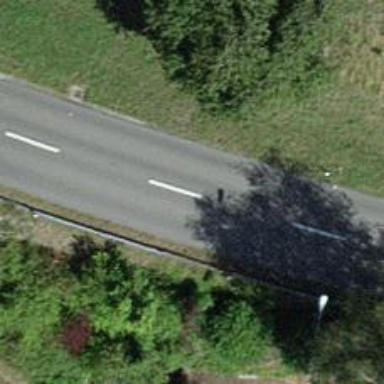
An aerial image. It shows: Tertiary road with asphalt surface.